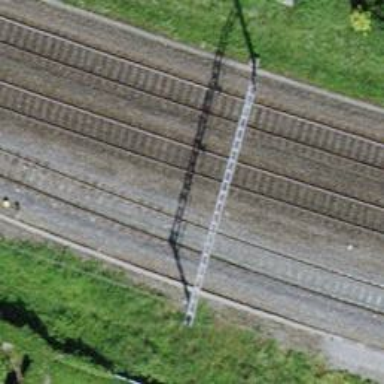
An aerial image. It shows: Electrified rail siding with contact line.